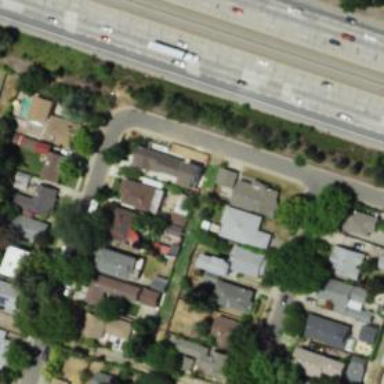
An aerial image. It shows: Alley classified as service road.